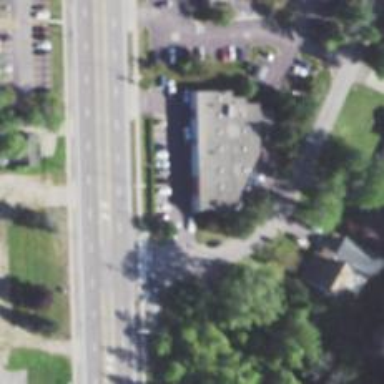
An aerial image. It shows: Car rental facility.